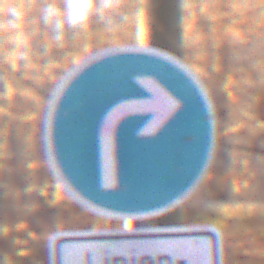
Verkehrszeichen: VorgeschriebeneFahrtrichtungRechts
Zusatzzeichen unten: BesondereFahrzeugeUndTransportgueter2
Umgebung: Outdoor, Nature
Tageszeit: SunriseSunset
Wetter: Clear
Licht: Natural
Jahreszeit: Autumn
Kontrast: HighContrast